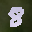
Label: 8